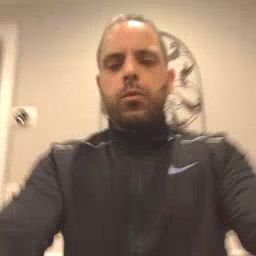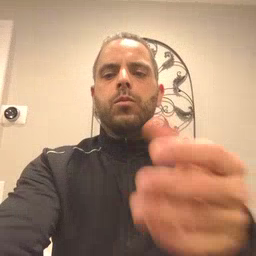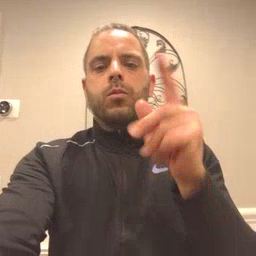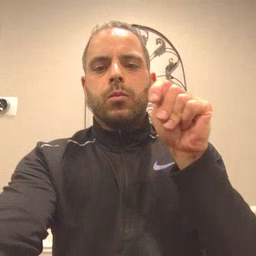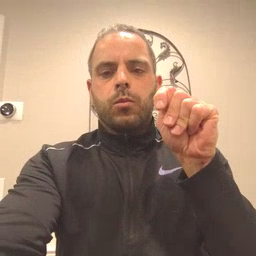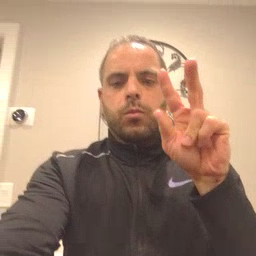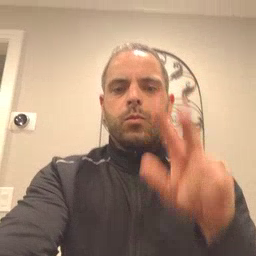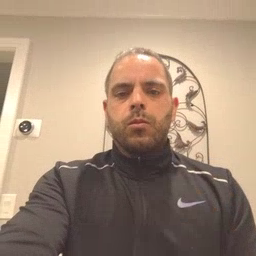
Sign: TV